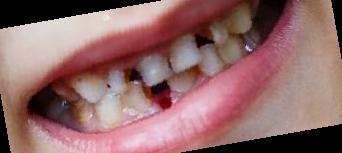
Condition: hypodontia